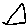
Label: triangle